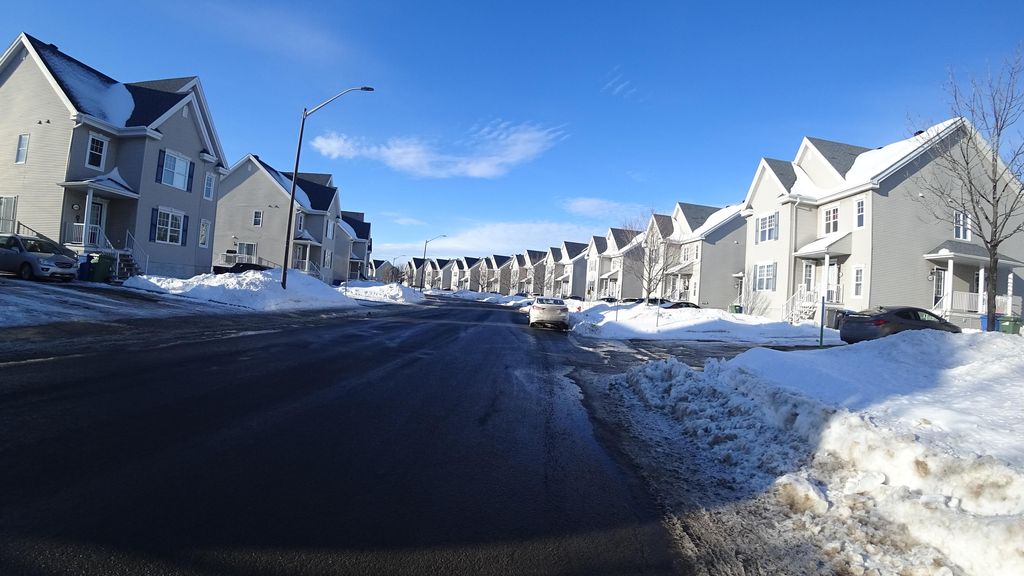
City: quebec_city